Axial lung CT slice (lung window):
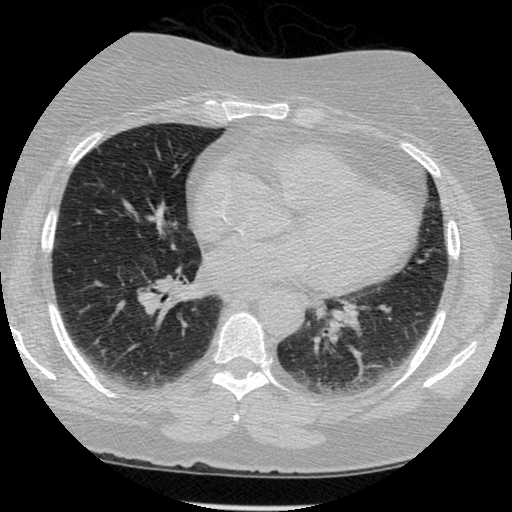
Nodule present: yes
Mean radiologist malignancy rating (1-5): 2.667